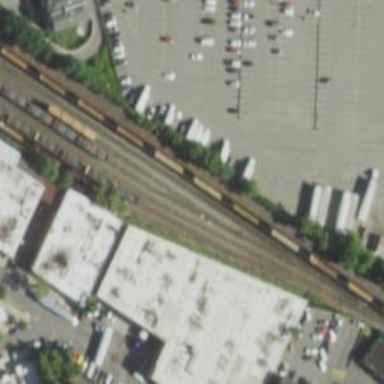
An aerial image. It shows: Railway yard in service.